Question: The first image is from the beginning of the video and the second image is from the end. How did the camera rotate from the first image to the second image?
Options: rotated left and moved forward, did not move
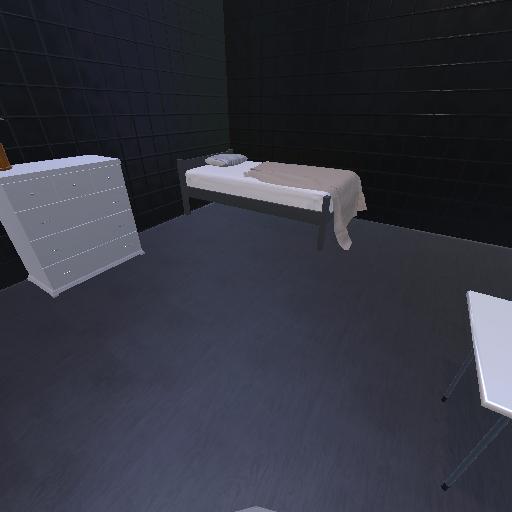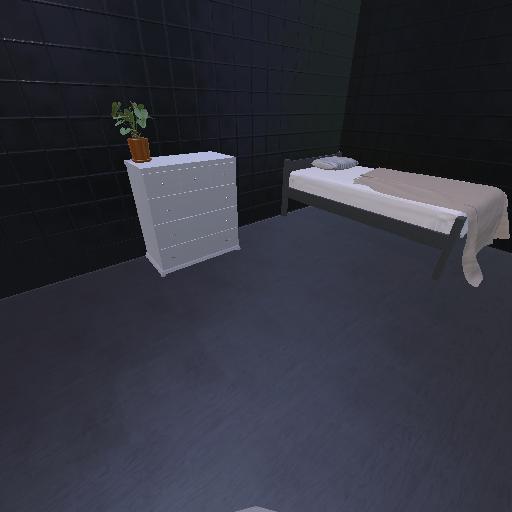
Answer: rotated left and moved forward